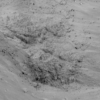
Label: not_dusty